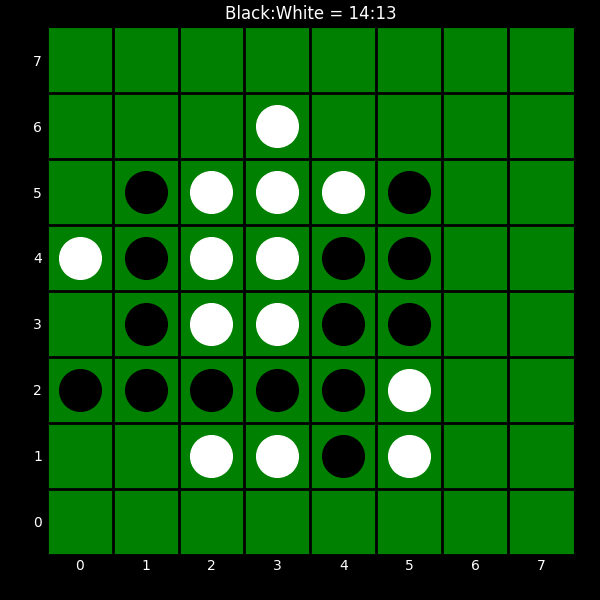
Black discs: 14
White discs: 13